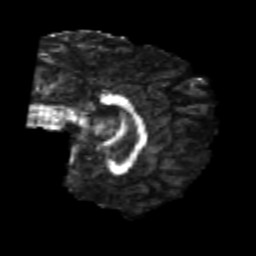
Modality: FA
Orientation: sagittal
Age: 23
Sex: male
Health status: healthy
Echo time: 0.074 s